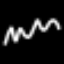
Label: squiggle